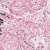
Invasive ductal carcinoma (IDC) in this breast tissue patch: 0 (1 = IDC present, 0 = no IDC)